Current action and preconditions to check: trajectory_clear

Your task: For each precondition in the list above, predict whether it will hold at this action.

Consider the current scene as observed from the mobile robot's camera, and analyze the predicted future states of all dynamic agents (e.g., people, animals, vehicles, or any moving entities) within the NEXT SECOND.

IMPORTANT: Only answer "very likely" if you are absolutely certain—based on strong, clear evidence—that a dynamic agent will violate the precondition in the predicted future state. Do NOT answer "very likely" for unlikely, ambiguous, or low-probability risks.

Ask yourself for each precondition: Is there a high probability, with clear and convincing evidence, that the predicted future states of any dynamic agent will interfere with the predicted future state of the currently executing action within the NEXT SECOND, causing that precondition to fail?

Assess the risk level based on these predictions. Use "likely" or "very likely" if motions create a clear risk of interference.

Use "neutral" or "improbable" if agents are nearby but their predicted paths are clearly diverging or non-conflicting.

Failure Risk Categories: "very improbable", "improbable", "neutral", "likely", "very likely"

Answer Format: Output ONLY the probability_of_failure value from these categories: "very improbable", "improbable", "neutral", "likely", "very likely"

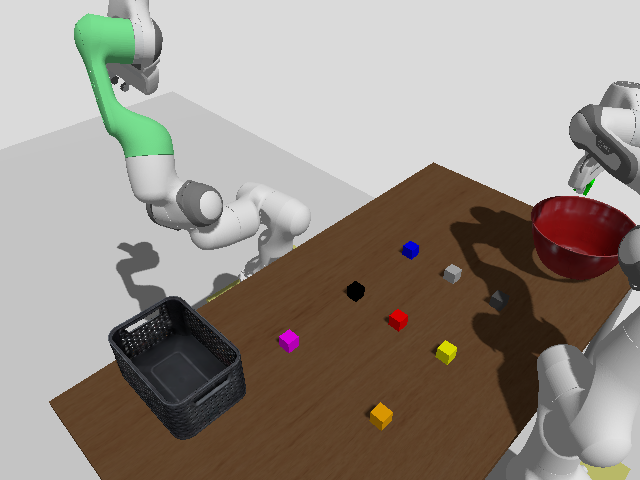

Answer: very improbable